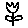
Label: flower